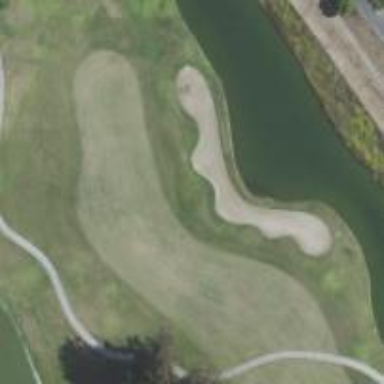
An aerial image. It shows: Golf bunker filled with sandy terrain.